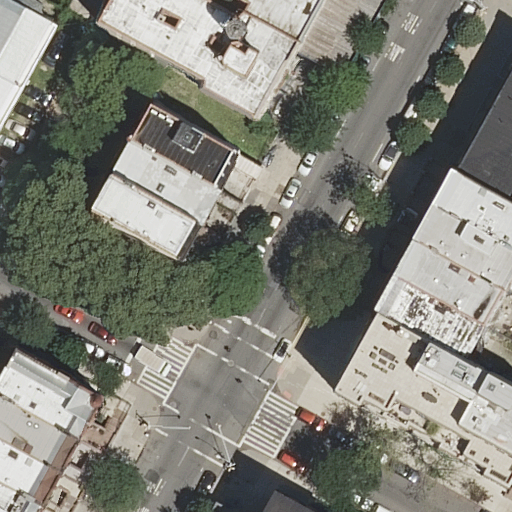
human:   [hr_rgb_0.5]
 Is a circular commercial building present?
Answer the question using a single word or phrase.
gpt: no

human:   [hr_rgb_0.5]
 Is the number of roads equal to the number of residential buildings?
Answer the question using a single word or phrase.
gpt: no

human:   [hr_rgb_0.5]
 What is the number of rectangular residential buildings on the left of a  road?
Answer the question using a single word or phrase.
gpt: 9

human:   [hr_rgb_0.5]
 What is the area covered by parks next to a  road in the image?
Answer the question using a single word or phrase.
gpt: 293m2

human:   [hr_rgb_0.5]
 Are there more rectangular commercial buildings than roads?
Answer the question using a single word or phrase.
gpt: no

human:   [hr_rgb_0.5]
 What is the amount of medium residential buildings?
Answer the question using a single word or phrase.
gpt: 8

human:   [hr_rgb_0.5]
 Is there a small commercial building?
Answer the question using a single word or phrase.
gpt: no

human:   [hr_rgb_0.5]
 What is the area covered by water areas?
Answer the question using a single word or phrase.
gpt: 0m2

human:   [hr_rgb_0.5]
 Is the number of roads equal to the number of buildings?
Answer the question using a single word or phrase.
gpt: no

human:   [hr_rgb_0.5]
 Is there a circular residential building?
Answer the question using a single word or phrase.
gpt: no

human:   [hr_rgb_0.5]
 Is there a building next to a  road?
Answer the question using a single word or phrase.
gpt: yes

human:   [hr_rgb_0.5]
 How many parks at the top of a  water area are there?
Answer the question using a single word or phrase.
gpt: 0

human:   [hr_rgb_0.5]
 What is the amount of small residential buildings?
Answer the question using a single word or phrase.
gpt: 7

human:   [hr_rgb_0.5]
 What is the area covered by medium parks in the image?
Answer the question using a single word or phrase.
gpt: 293m2

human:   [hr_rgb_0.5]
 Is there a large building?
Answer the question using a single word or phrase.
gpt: yes

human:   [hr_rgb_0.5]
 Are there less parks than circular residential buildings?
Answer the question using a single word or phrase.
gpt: no

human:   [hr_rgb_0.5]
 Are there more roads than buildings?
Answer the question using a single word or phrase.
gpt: no

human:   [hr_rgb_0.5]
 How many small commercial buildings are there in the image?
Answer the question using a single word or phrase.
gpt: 0

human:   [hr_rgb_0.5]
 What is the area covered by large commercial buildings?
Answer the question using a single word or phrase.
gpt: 0m2

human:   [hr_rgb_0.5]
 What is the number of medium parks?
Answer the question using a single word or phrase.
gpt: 1

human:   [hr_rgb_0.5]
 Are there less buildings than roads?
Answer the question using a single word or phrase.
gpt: no

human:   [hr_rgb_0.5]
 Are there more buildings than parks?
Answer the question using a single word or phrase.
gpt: yes

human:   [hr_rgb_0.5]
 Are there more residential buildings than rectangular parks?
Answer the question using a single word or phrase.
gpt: yes

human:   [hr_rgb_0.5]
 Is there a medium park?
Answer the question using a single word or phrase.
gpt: yes

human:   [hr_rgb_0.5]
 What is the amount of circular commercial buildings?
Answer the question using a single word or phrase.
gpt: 0

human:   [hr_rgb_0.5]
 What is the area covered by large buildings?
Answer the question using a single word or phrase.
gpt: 1394m2

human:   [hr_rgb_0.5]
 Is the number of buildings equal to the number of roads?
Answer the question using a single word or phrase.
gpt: no

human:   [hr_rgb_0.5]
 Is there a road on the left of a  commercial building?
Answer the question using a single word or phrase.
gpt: no

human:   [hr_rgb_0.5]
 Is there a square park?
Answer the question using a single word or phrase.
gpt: no

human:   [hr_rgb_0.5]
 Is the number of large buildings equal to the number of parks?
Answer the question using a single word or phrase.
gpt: no

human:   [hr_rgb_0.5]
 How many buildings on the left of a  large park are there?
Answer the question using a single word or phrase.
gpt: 0

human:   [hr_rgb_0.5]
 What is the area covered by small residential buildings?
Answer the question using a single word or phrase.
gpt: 316m2

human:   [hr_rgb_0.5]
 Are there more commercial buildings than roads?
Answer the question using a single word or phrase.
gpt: no

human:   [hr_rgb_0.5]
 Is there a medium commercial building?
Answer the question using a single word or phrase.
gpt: no

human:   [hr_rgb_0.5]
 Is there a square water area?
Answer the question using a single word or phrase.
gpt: no

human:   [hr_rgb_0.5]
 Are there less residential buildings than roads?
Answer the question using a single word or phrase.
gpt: no